Interaction volume radius: 5 \u00c5
Interaction volume height: 25 \u00c5
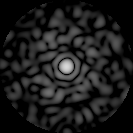
Disorder parameter: 0.8364